Field crop: maize
Growth stage: 2
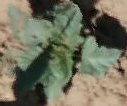
Species: datura